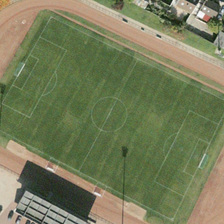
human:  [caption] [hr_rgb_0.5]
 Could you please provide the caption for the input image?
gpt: several buildings and green trees are near a playground .

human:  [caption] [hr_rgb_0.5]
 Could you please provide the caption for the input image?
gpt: several buildings and green trees are near a playground .

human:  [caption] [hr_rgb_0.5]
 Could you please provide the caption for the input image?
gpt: several buildings and green trees are near a playground .

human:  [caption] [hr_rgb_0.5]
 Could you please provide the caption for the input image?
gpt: several buildings and green trees are near a playground .

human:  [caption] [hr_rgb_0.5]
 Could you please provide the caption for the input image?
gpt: several buildings and green trees are near a playground .